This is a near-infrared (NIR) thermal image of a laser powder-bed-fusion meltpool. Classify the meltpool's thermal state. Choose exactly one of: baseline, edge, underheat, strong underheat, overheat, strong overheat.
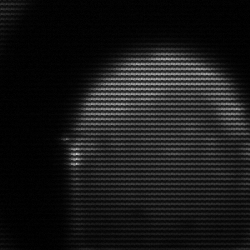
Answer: edge